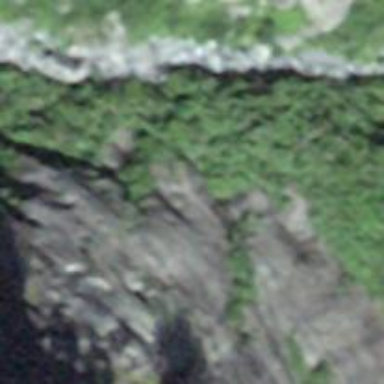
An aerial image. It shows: Cliff in nature.